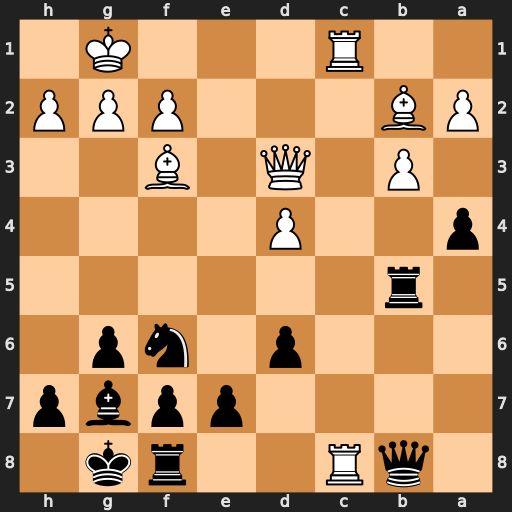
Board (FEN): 1qR2rk1/4ppbp/3p1np1/1r6/p2P4/1P1Q1B2/PB3PPP/2R3K1
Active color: b
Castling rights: -
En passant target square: -
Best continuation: Rxc8 Rxc8+ Qxc8 Qxb5 Qc2